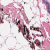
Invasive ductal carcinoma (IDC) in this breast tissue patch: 0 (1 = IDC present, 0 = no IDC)